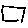
Label: square